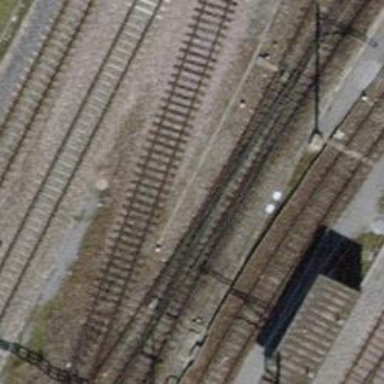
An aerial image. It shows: Railway switch.